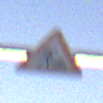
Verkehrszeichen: Arbeitsstelle
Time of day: SunriseSunset
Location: Outdoor (Nature)
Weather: Clear
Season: NotSpecified
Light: Natural